九年级 · 度量几何学
如图, 在菱形 $A B C D$ 中, $D E \perp A B, \cos A=\frac{3}{5}, B E=2$, 则该菱形的面积是

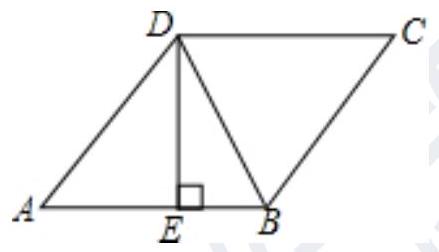
答案: 20
解析: 解: $\because D E \perp A B, \cos A=\frac{3}{5}$,

$\therefore$ 设 $A E=3 x, A D=5 x$,

$\because B E=2$,

$\therefore$ :菱形的边 $A B=3 x+2=5 x$,

解得 $x=1$,

$\therefore A E=3, A D=5$,

在Rt $\triangle A D E$ 中, $D E=\sqrt{A D^{2}-A E^{2}}=\sqrt{5^{2}-3^{2}}=4$,

$\therefore$ 该菱形的面积 $=A B \cdot D E=5 \times 4=20$.

故答案为: 20 .

根据 $\angle A$ 的余弦设 $A E=3 x, A D=5 x$, 根据菱形的四条边都相等列式求出 $x$ 的值, 从而得到 $A E 、 A D$的值, 再利用勾股定理求出 $D E$, 然后根据菱形的面积等于底乘以高列式计算即可得解.

本题考查了菱形的性质, 解直角三角形, 根据根据菱形的四条边都相等求出菱形的边长是解题的关键, 利用 $\angle A$ 的余弦设 $A E=3 x, A D=5 x$ 使求解更加简便.